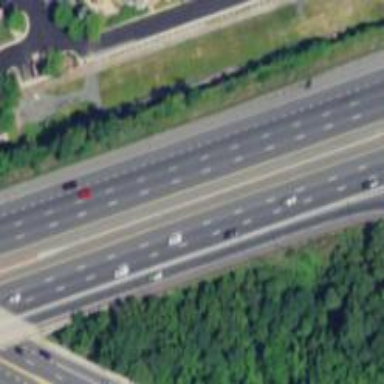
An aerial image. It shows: Motorway.